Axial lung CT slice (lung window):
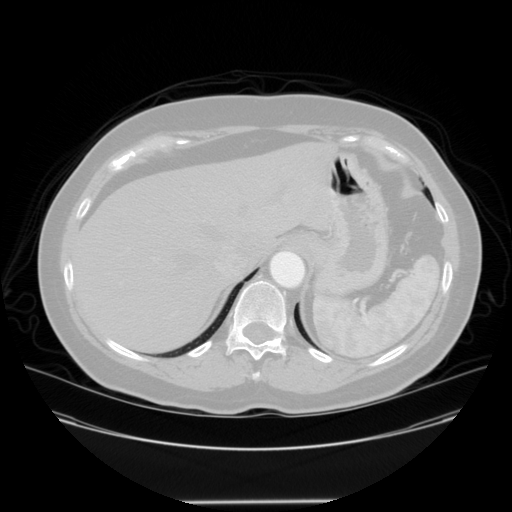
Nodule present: no